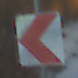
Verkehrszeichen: RichtungstafelnInKurvenKleinRechts
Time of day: SunriseSunset
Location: Outdoor (Nature)
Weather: Clear
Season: Winter
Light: Natural